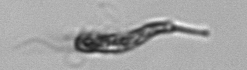
Label: Euglena